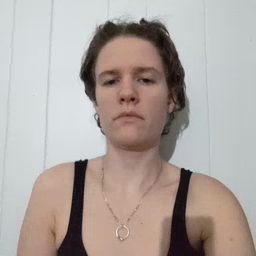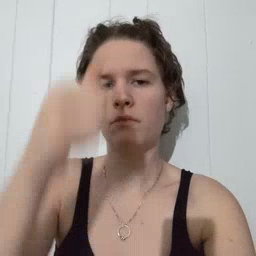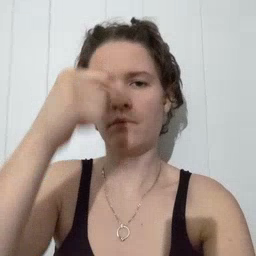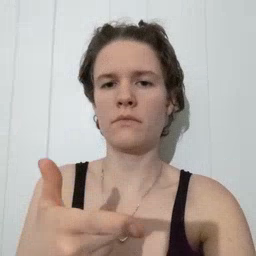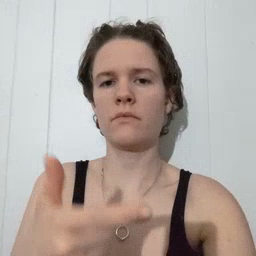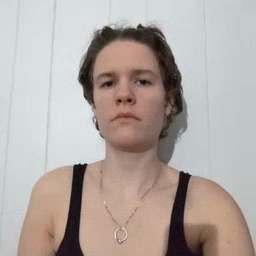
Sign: brother